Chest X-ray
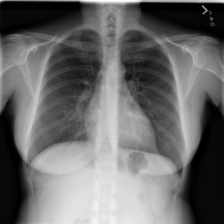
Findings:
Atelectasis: negative
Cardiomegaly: negative
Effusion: negative
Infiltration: negative
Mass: negative
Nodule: negative
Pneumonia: negative
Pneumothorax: negative
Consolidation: negative
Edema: negative
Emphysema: negative
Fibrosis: negative
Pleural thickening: negative
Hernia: negative